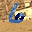
Label: 6